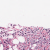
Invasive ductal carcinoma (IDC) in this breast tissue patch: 1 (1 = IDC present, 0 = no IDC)